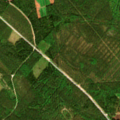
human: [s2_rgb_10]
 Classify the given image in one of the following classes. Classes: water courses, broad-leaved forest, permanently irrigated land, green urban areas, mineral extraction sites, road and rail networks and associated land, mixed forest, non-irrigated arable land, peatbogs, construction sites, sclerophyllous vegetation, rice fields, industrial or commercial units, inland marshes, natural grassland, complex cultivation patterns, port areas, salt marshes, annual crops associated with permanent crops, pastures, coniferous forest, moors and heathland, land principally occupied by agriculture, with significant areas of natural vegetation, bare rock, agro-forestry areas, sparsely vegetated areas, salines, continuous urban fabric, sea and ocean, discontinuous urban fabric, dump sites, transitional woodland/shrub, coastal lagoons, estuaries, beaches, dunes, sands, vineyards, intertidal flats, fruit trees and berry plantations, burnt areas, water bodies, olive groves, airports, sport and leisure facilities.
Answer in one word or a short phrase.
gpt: land principally occupied by agriculture, with significant areas of natural vegetation, coniferous forest, mixed forest